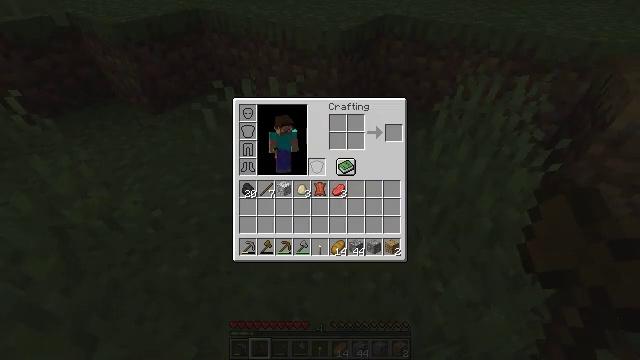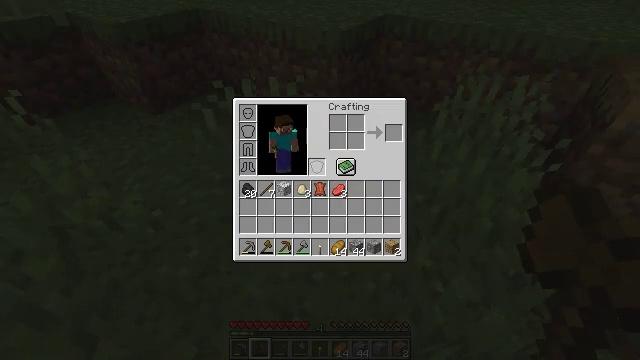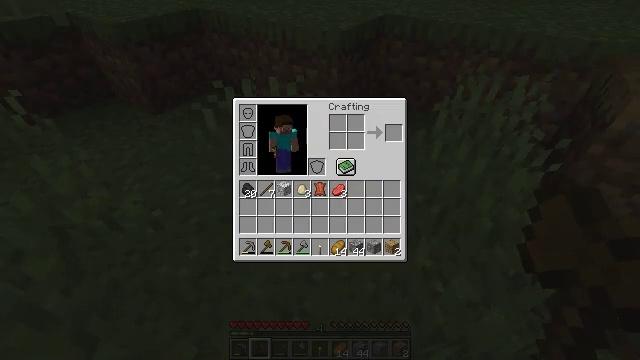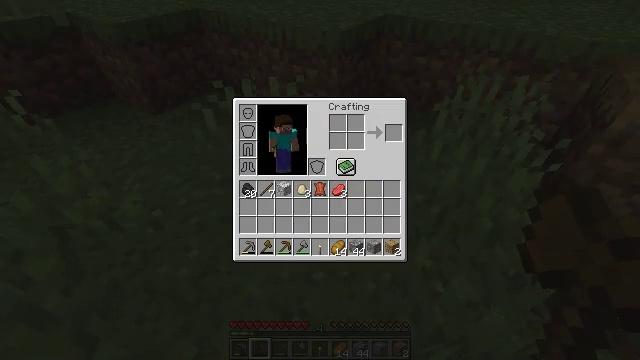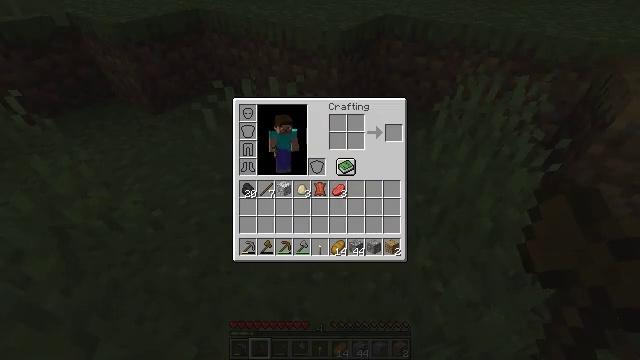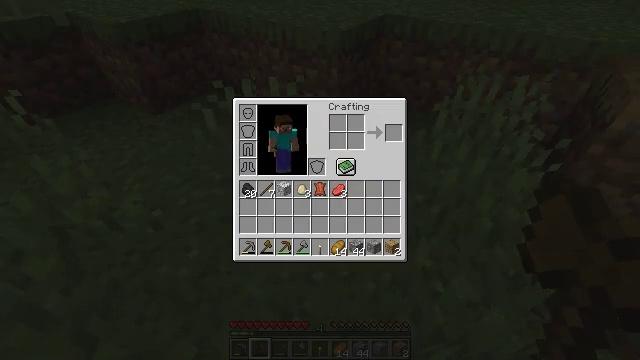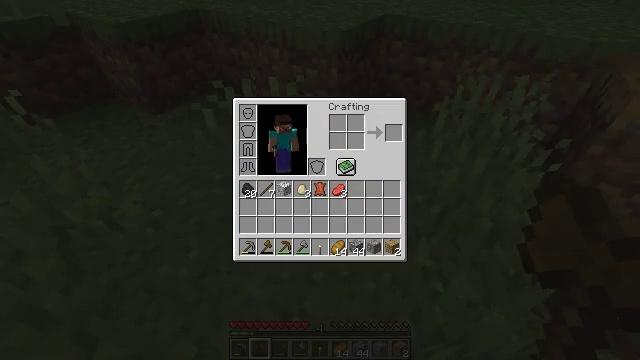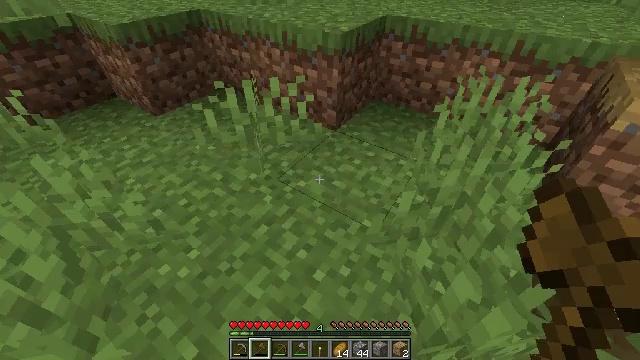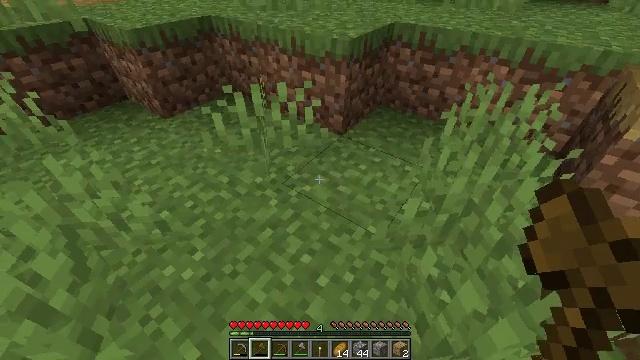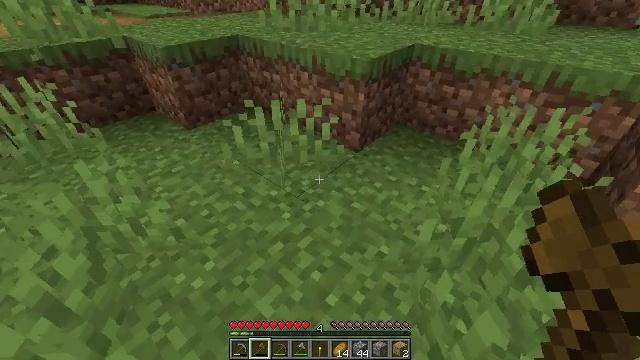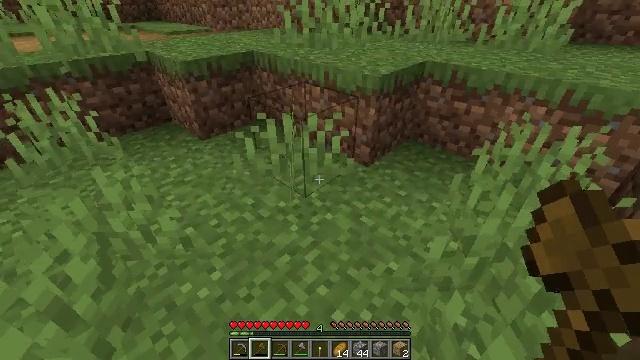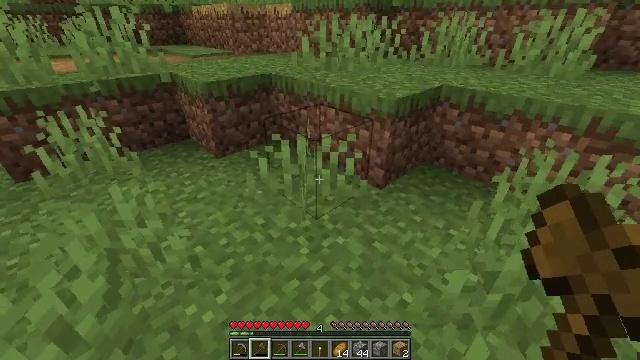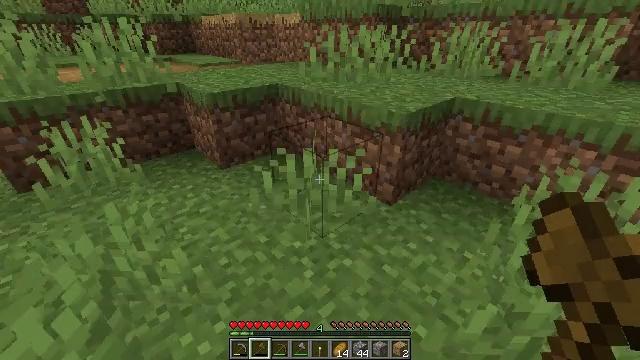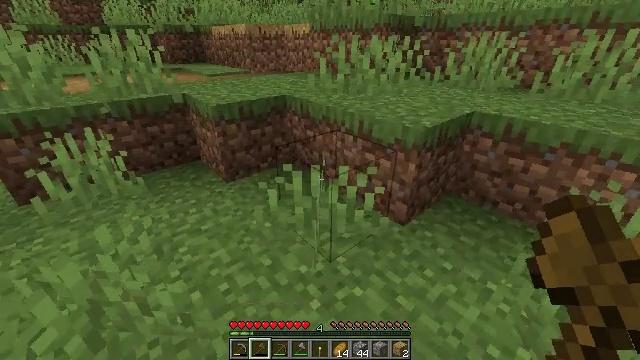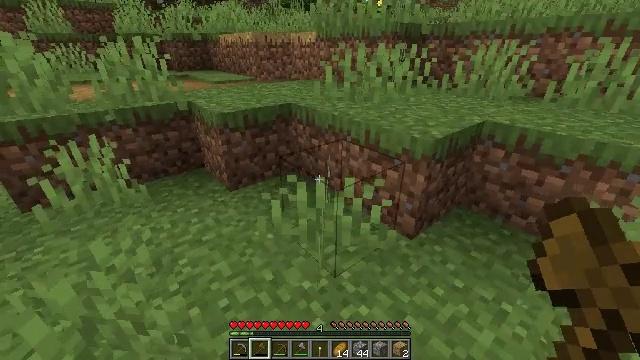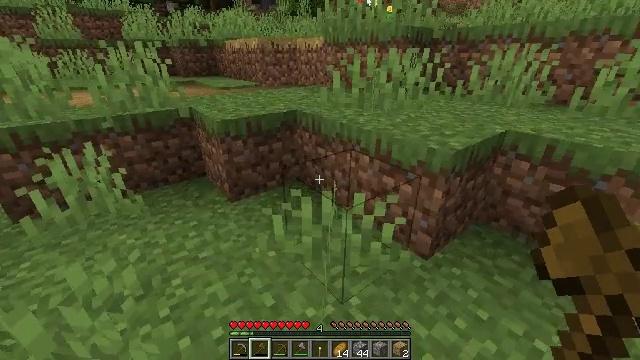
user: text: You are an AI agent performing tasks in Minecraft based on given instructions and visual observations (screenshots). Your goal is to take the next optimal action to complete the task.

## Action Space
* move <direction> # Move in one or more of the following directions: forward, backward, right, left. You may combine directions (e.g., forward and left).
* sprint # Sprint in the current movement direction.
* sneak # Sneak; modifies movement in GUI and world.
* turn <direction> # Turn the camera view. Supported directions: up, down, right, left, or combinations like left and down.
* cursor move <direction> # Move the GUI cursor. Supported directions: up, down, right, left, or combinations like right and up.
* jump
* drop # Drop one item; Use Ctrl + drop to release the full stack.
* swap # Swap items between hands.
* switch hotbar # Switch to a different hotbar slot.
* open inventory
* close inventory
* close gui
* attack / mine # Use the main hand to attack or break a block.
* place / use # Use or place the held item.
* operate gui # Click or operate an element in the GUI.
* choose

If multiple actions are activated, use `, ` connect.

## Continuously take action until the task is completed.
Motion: motion action
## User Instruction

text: Harvest grass block to clear the area.
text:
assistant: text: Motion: no_op
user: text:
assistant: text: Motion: no_op
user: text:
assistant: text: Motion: no_op
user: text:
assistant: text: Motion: no_op
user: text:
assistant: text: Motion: no_op
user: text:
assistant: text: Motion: no_op
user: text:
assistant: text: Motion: close inventory
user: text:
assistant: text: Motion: turn left and up, close inventory
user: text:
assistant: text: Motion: turn left and up, close inventory
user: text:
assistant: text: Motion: turn left and up
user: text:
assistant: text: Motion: move forward, turn left and up
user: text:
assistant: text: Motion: move forward, turn left and up
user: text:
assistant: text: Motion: move forward, turn left and up
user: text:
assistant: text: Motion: turn left and up
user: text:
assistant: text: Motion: move forward, turn left and up
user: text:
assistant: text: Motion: move forward
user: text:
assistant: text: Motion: move forward
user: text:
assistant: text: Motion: move forward
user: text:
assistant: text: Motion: move forward
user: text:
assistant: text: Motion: move forward
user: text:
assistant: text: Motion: move forward
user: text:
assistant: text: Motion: move forward
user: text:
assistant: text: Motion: move forward
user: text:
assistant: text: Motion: move forward
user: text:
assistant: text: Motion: move forward
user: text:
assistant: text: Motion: move forward
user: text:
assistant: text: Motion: move forward
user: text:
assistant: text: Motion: move forward
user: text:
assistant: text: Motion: move forward, open inventory
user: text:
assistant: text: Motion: move forward, open inventory